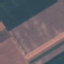
Label: AnnualCrop